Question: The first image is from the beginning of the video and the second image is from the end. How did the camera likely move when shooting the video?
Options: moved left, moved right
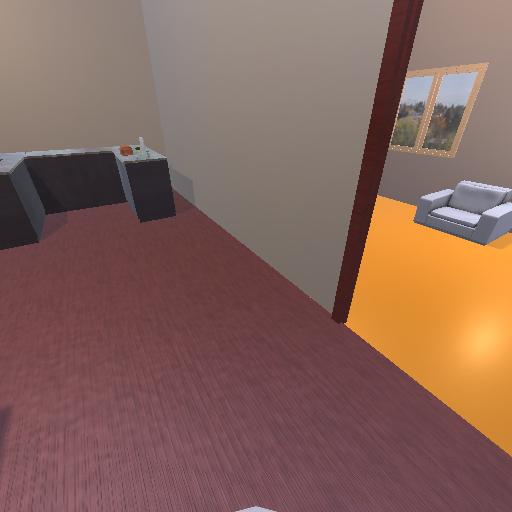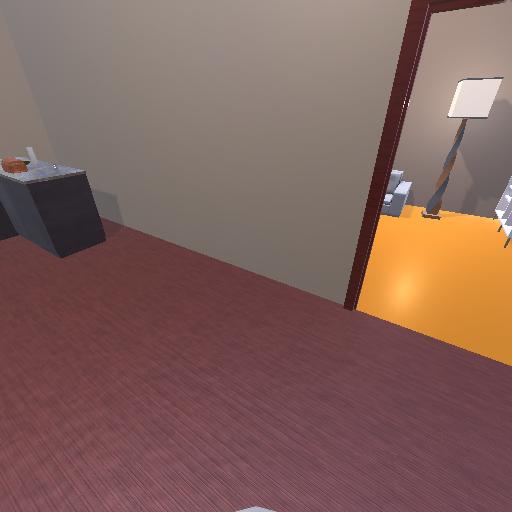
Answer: moved left